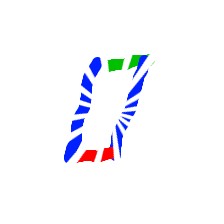
Shape: parallelogram